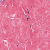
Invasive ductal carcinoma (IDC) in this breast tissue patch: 0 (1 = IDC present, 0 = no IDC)